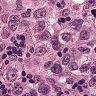
Metastatic tissue present: yes